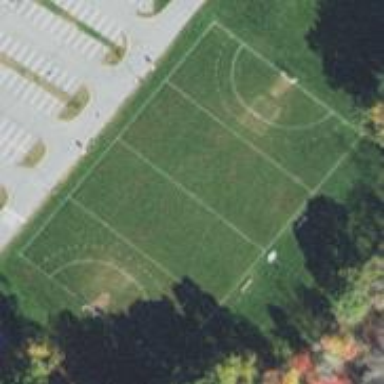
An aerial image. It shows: Lacrosse pitch for leisure land.